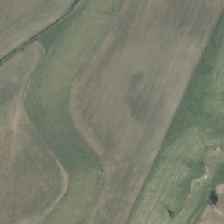
Land cover: shortrotation_cropland